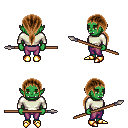
a pixel art fantasy rpg character, female body template, orc, green skin, white long-sleeve shirt, magenta pants, brown ponytail hairstyle, gold boots, spear, four views (front, back, left, right), 2x2 character sprite sheet, small pixel art, hard edges, no anti-aliasing